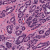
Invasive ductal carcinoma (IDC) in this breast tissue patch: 1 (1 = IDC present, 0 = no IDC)